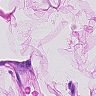
Metastatic tissue present: no